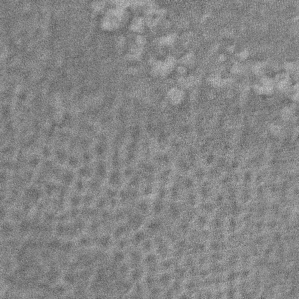
Label: frost